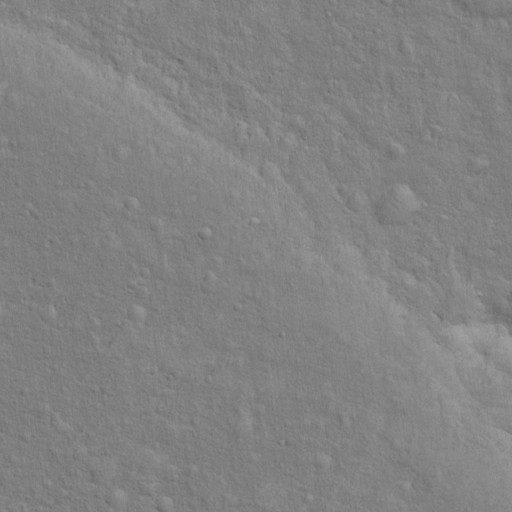
Classes present: Background